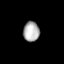
Tissue: lung
Cell type: Epithelial cells
Senescence score: 0.2342
Nuclear area (px): 317
Mean DAPI intensity: 173.77